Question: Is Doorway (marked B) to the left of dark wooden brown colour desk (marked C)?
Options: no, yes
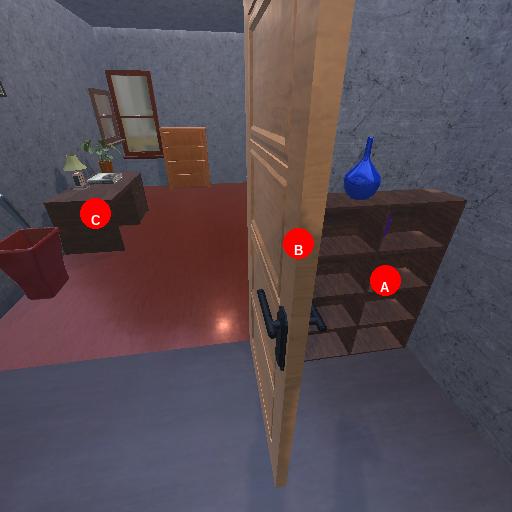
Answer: no